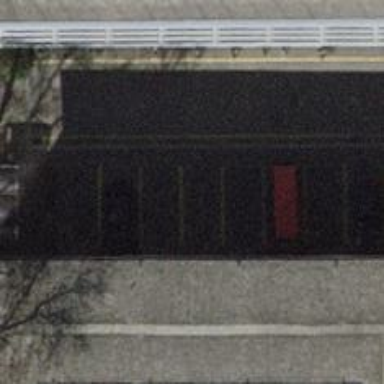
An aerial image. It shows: Bicycle parking area with safe loops.